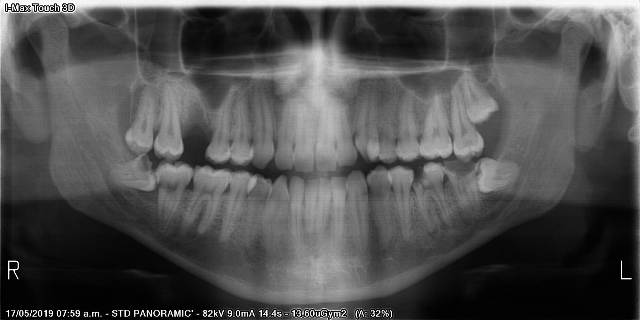
adult